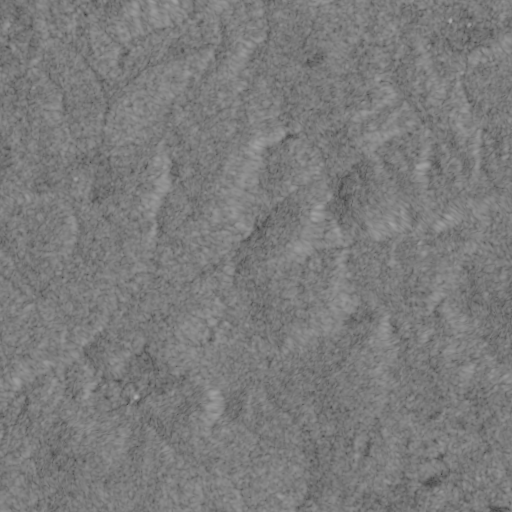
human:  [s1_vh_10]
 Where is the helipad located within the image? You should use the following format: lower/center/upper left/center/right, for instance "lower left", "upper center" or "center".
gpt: The helipad is located in the lower center of the image.
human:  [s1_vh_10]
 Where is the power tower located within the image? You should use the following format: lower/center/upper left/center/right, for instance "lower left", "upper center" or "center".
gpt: The power tower is located in the lower left of the image.
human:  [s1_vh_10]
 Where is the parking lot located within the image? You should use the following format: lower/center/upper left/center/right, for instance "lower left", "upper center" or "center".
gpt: There is no parking lot in the image.

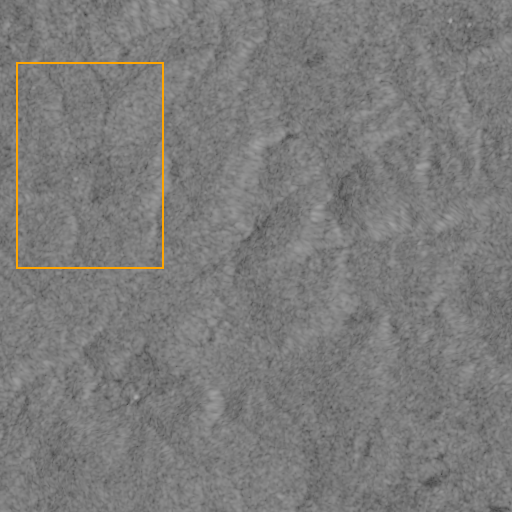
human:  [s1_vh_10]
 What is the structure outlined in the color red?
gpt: There is no red outline.
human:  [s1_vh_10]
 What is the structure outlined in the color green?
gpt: There is no structure outlined in green.